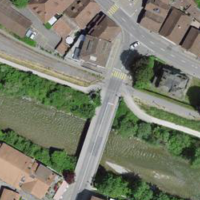
EUNIS habitat code: 54
Species observed at this site:
Buteo buteo
Sylvia atricapilla
Mergus merganser